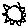
Label: sun